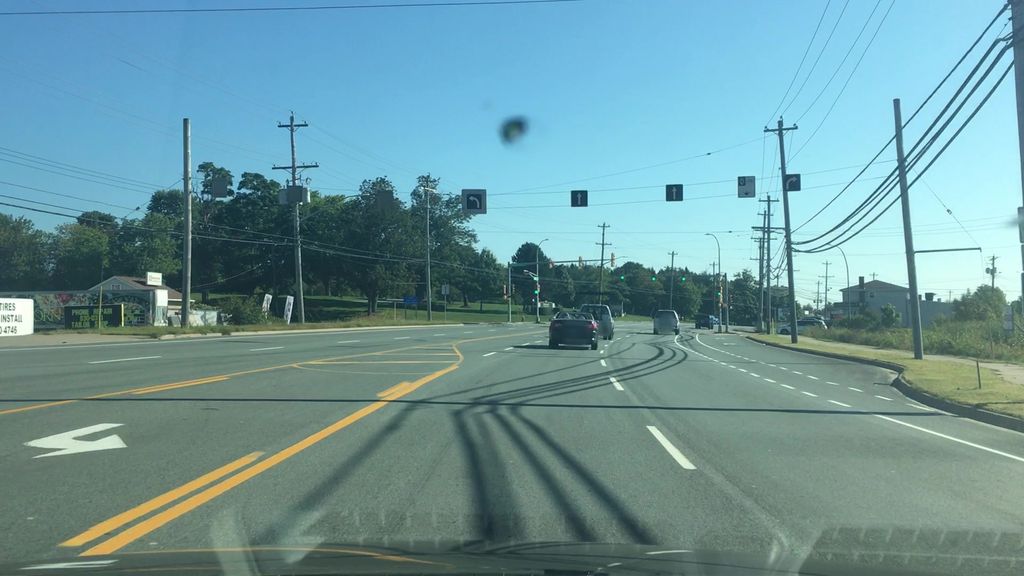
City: halifax